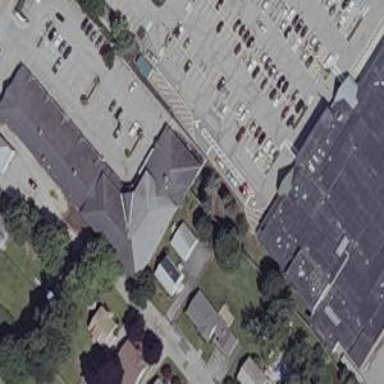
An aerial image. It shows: Retail building in mall.